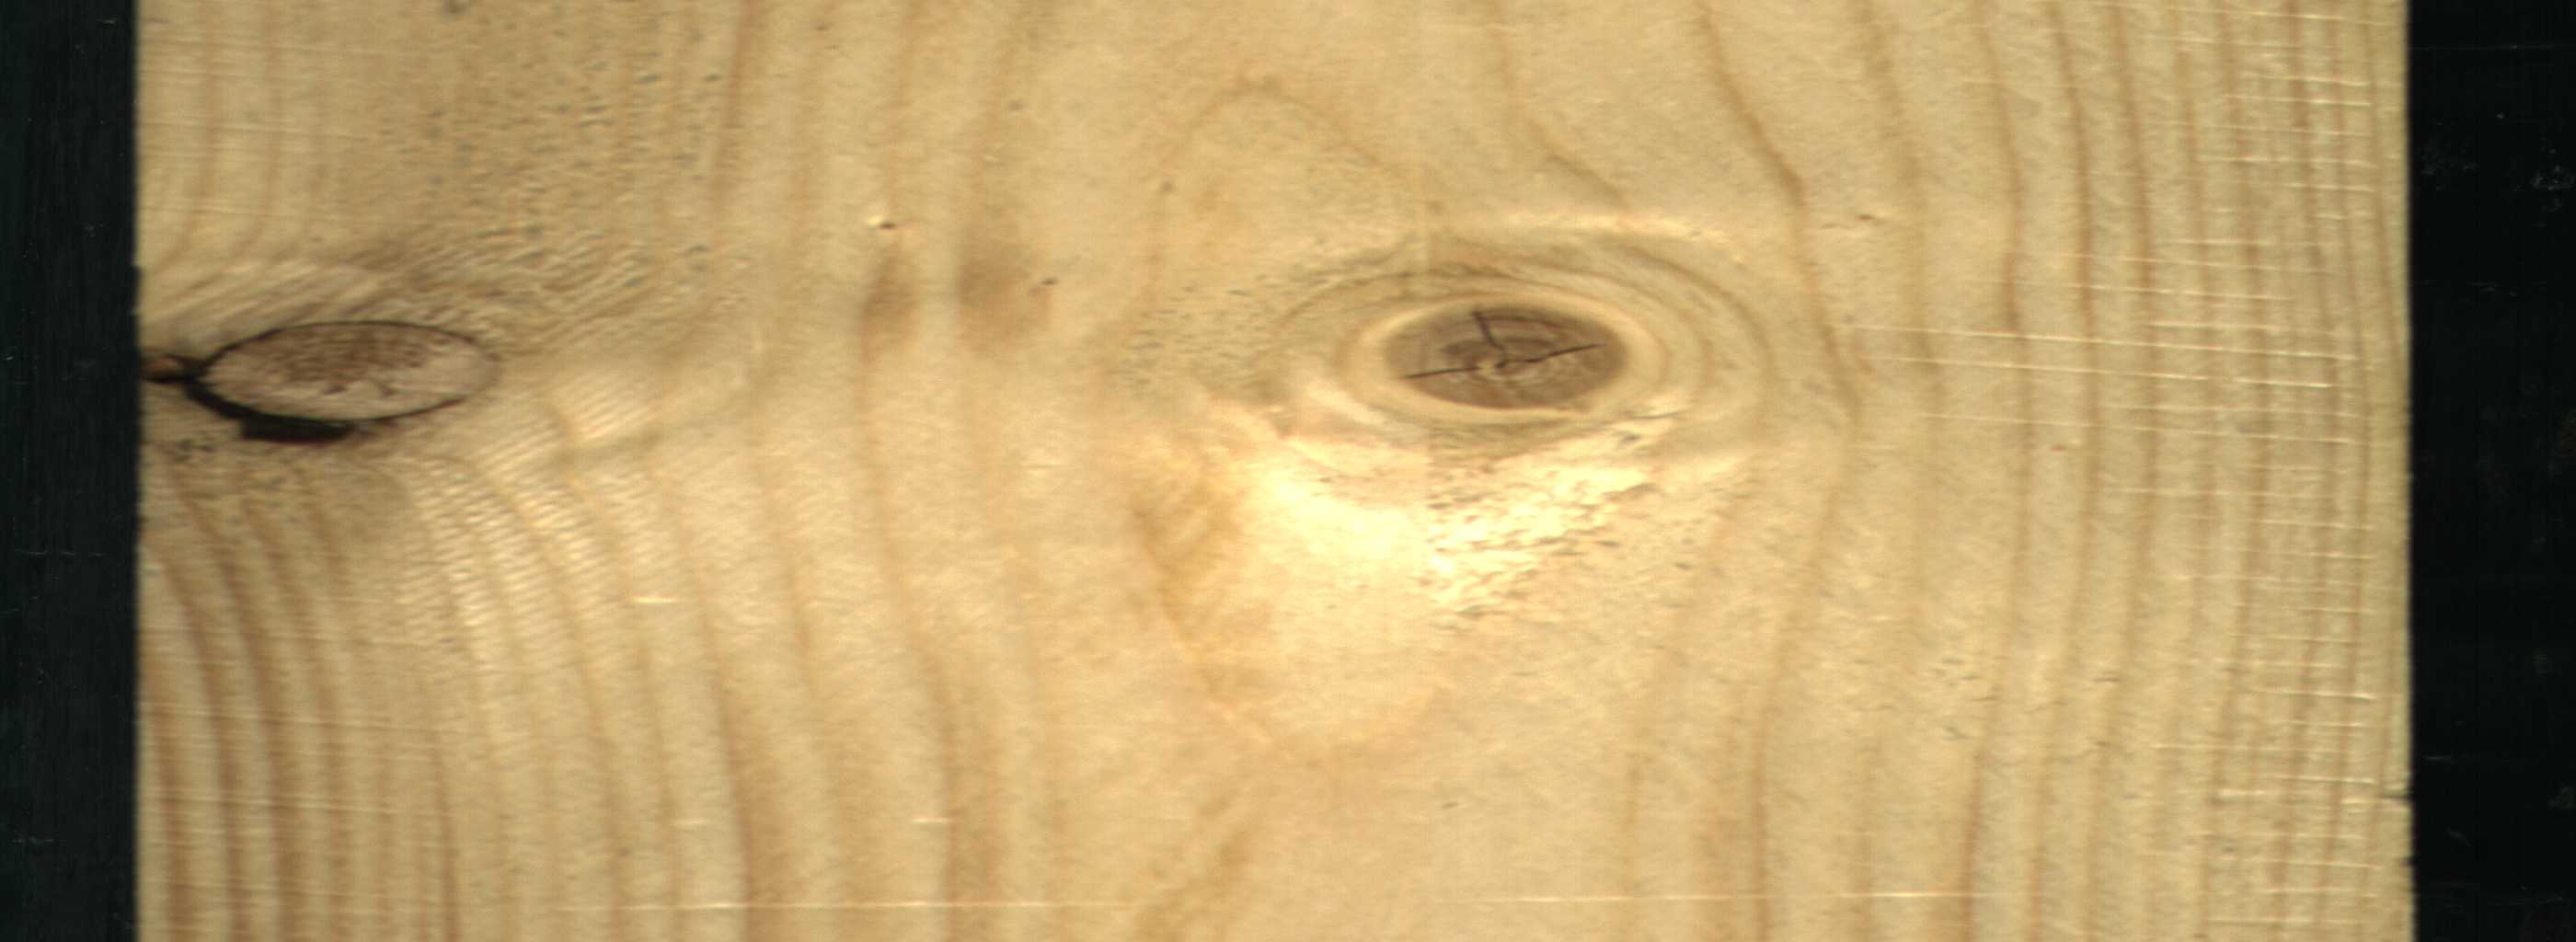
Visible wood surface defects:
knot_with_crack
Dead_Knot